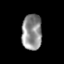
Tissue: skin
Cell type: Epithelial cells
Senescence score: 0.9151
Nuclear area (px): 706
Mean DAPI intensity: 143.489